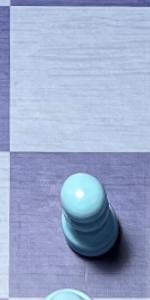
Label: Pawn_White